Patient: sex F, age 83
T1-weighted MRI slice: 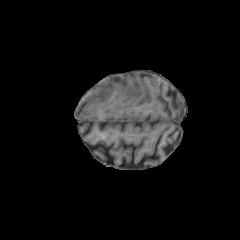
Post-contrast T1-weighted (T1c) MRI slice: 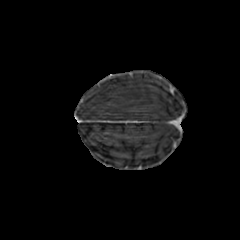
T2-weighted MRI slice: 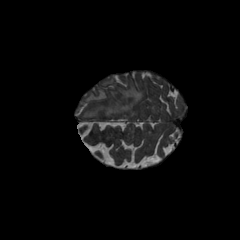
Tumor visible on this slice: yes
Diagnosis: Glioblastoma, IDH-wildtype
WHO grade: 4